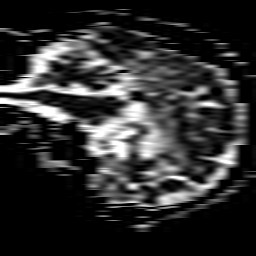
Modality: ADC
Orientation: sagittal
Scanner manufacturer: ge
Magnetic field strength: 1.5 T
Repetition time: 8 s
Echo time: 0.097 s